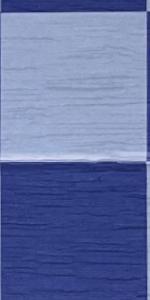
Label: Empty